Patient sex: M
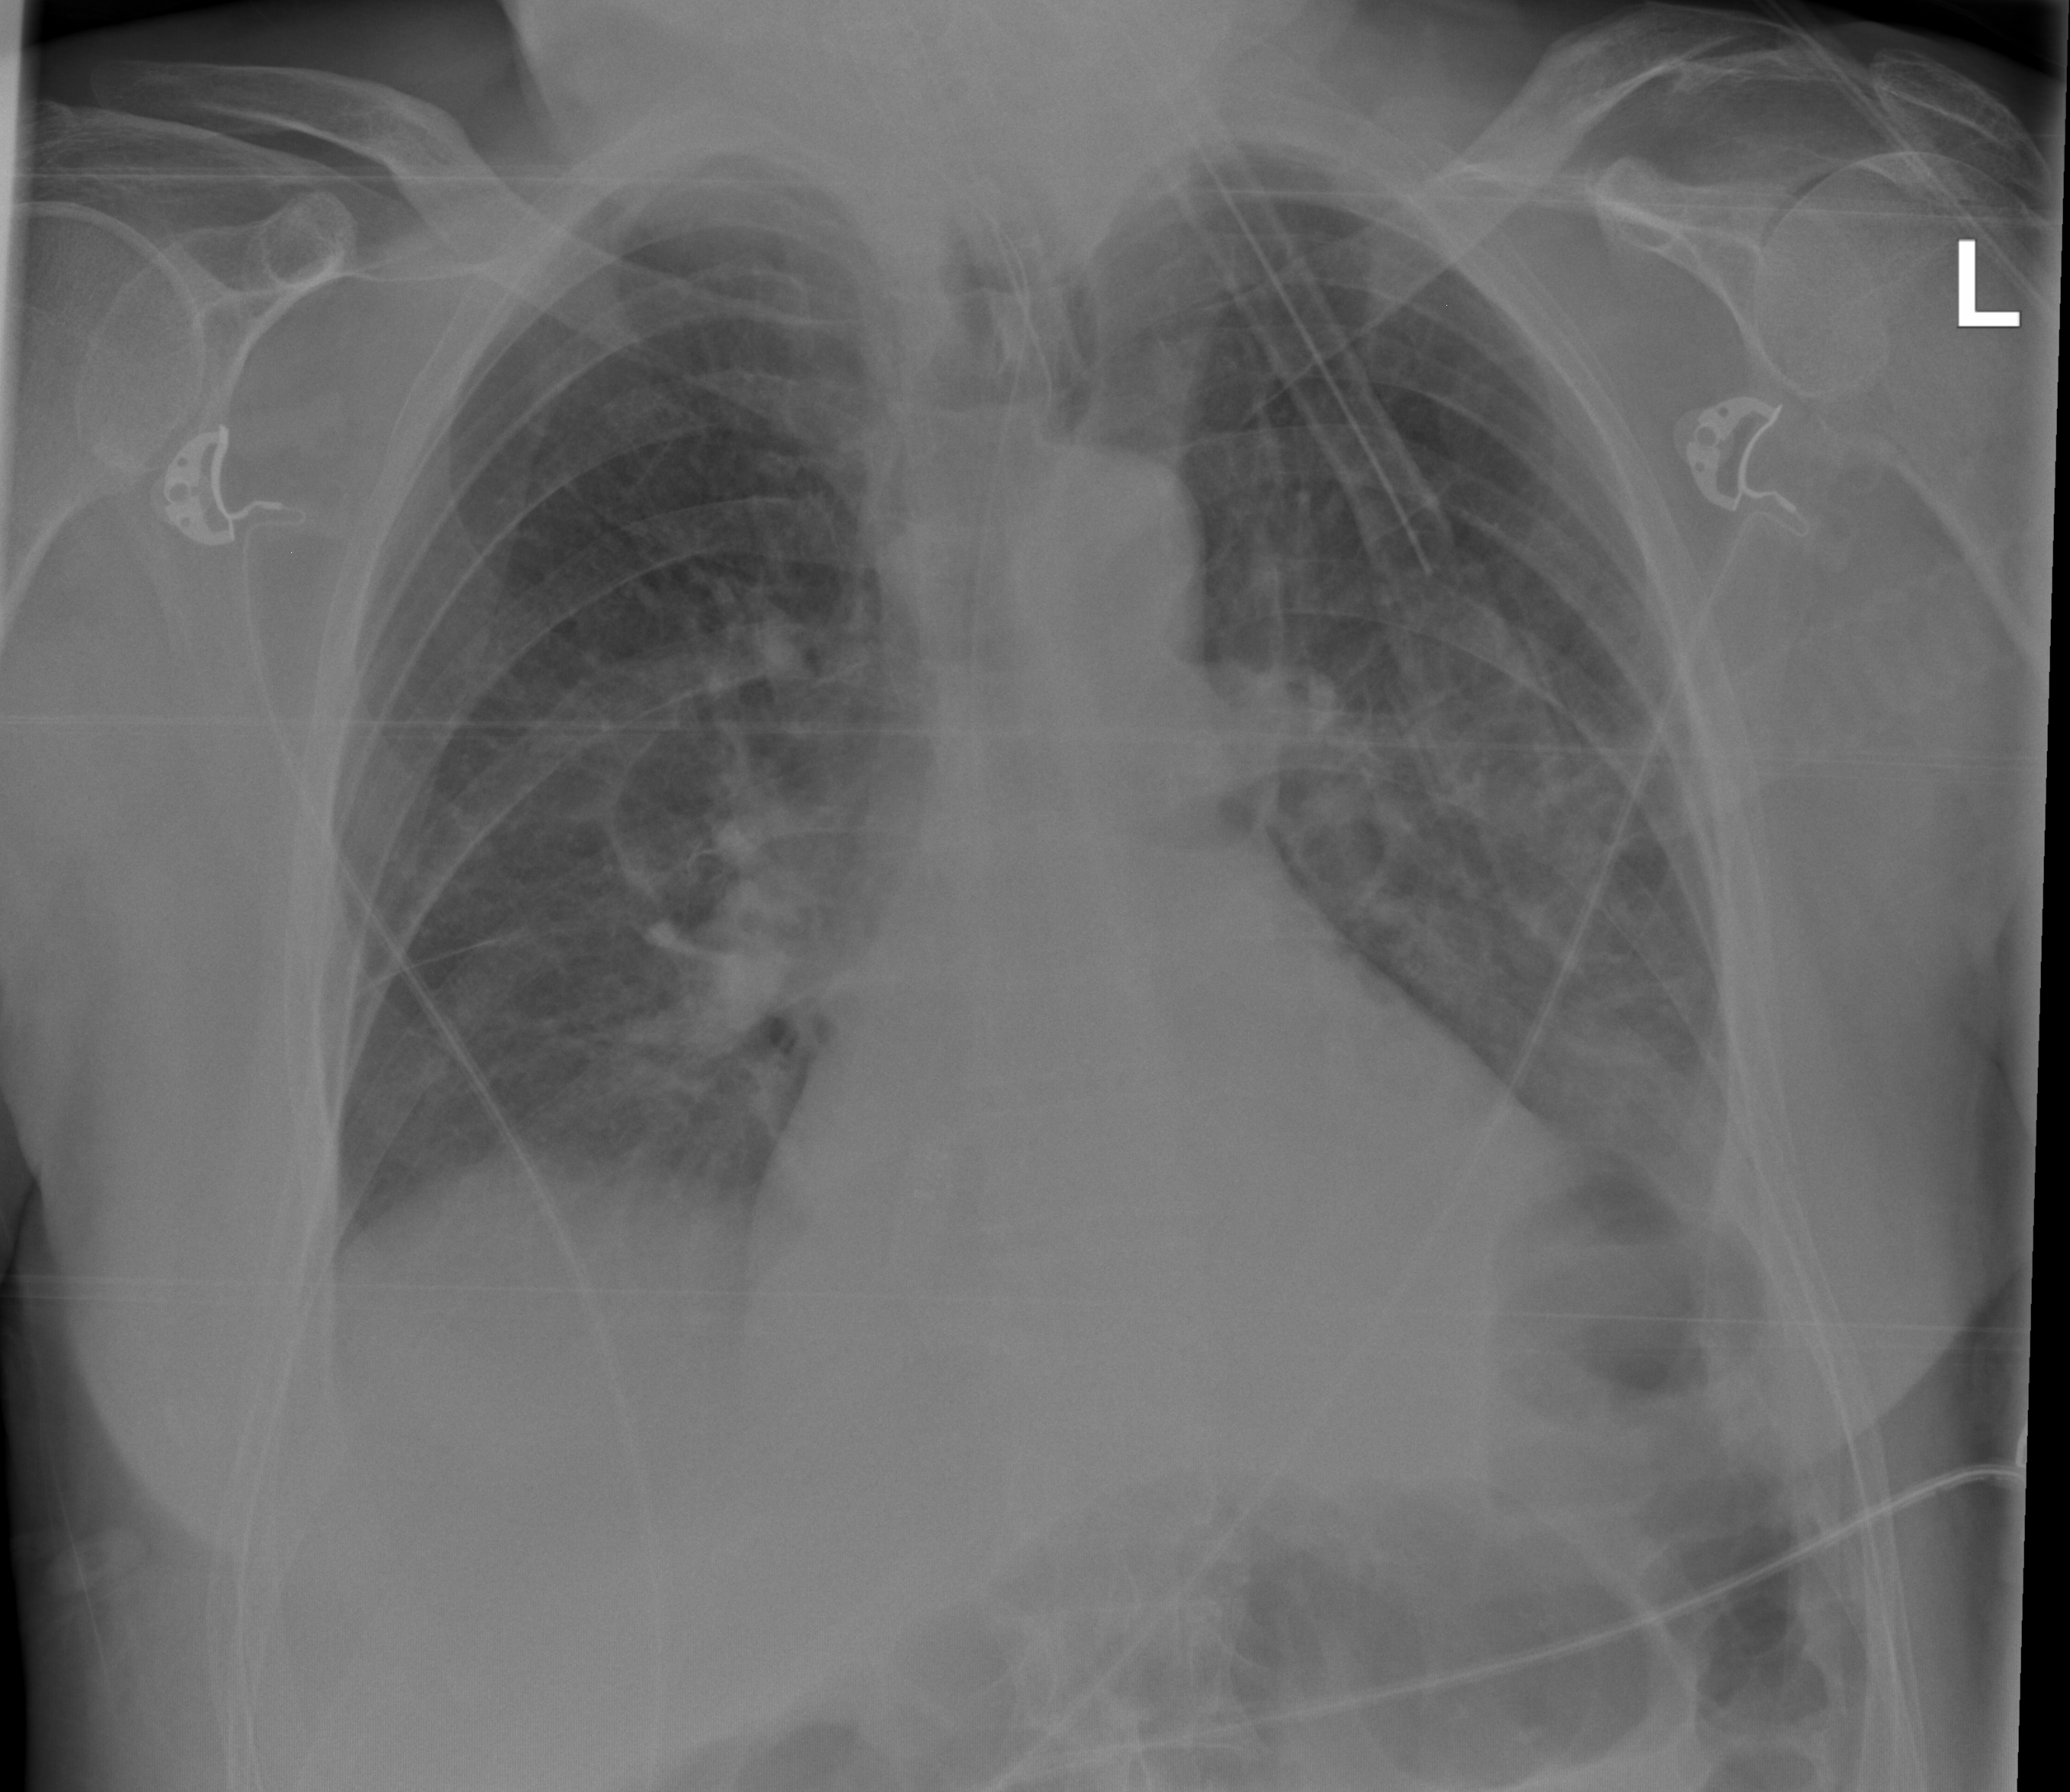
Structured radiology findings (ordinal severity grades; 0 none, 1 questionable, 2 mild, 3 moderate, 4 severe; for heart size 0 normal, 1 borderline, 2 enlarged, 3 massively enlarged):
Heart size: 1
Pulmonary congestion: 1
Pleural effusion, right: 1
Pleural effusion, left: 2
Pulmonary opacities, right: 2
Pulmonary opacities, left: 2
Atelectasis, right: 2
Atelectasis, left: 2